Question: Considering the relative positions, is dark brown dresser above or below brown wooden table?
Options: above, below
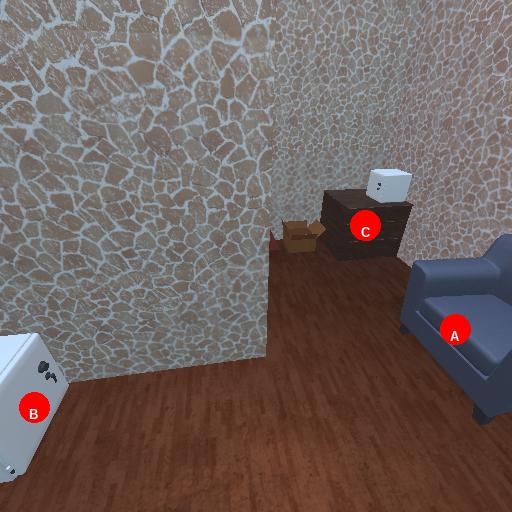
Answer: above